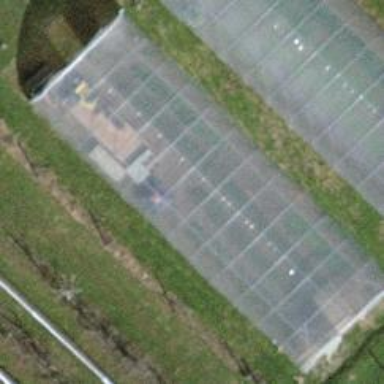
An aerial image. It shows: Greenhouse.